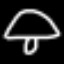
Label: mushroom